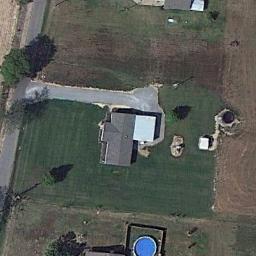
Label: residential